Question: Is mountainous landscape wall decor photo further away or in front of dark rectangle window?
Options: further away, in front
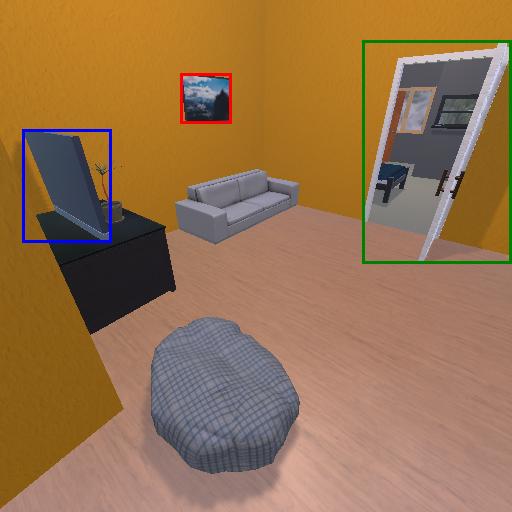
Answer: further away